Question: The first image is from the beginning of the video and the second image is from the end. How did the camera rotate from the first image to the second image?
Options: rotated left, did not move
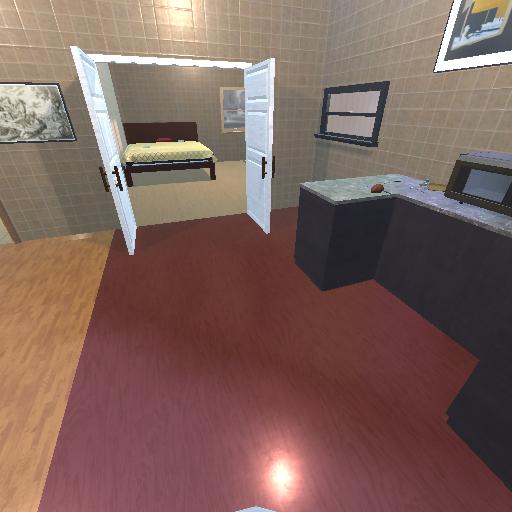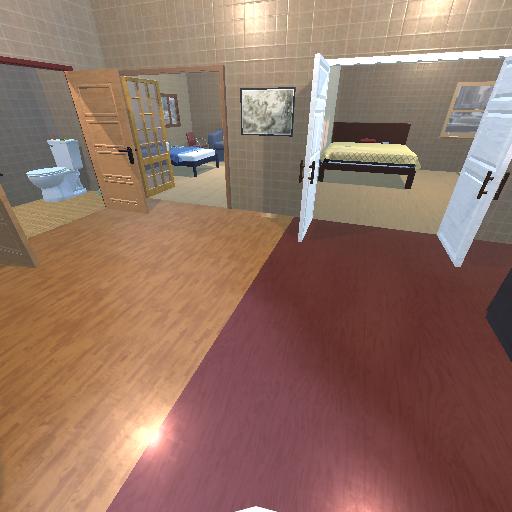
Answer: rotated left